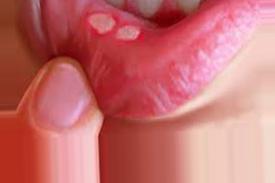
Condition: Mouth Ulcer